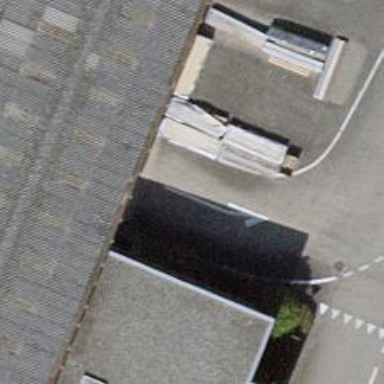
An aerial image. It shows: Driveway tunnel serving as building passage.